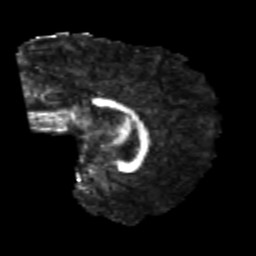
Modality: FA
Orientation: sagittal
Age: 20
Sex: male
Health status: healthy
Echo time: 0.074 s